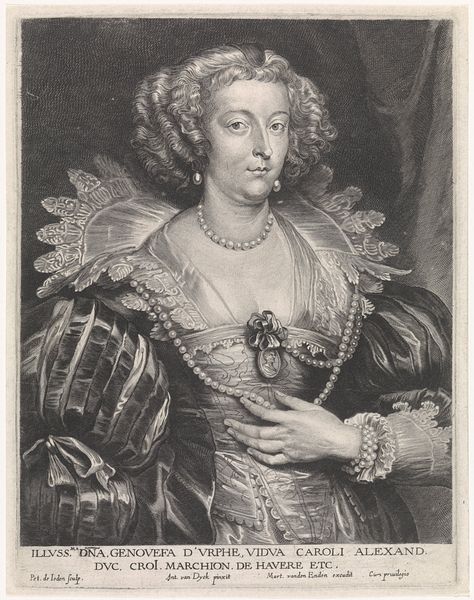
Titel: Portret van Geneviève d'Urfé
Künstler: Pieter de (II) Jode
Standort: Amsterdam
Institution: Rijksmuseum
Schlagwörter: hand, weiß, frau, kleid, schwarz, kragen, rahmen, spitze, portrait, haare, brosche, locken, perlen, schrift, kette, druck, portait, text, armband, herz, seriendruck